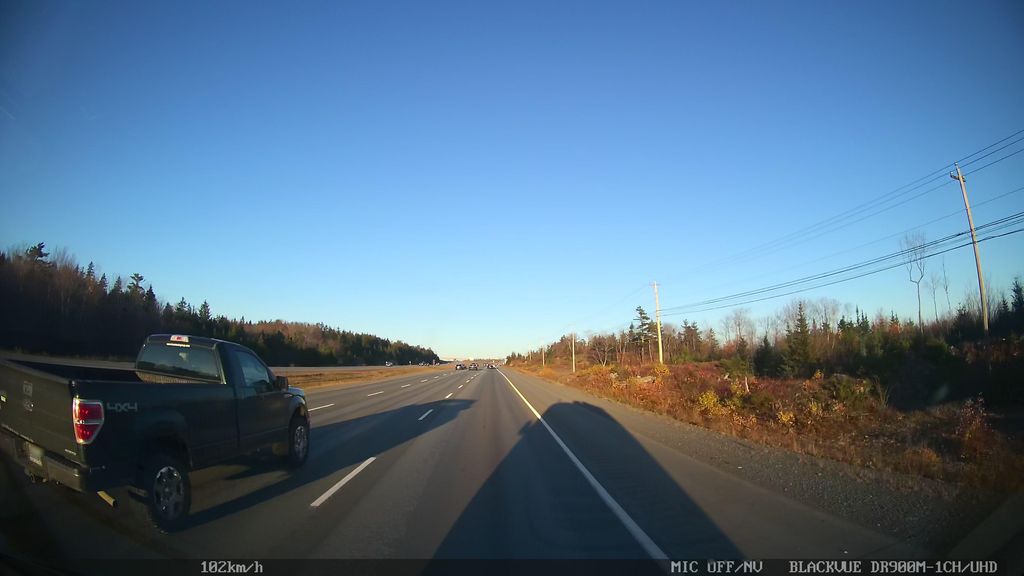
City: halifax